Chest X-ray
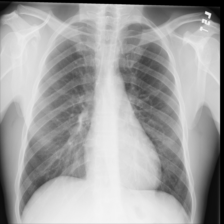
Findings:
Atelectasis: negative
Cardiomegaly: negative
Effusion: negative
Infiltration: negative
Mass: negative
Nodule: negative
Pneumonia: negative
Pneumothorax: negative
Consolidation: negative
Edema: negative
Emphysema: negative
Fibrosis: negative
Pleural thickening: negative
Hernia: negative